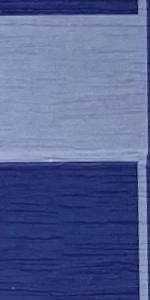
Label: Empty